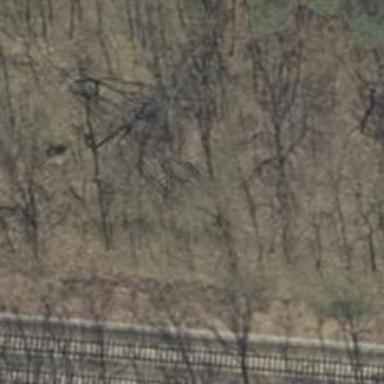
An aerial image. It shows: Track with ground surface. The track type is grade 5.